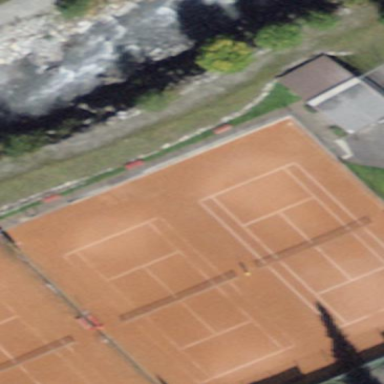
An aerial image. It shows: Tennis court on pitch designated for leisure land.